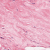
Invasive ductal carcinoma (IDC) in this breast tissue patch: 0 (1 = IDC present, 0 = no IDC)